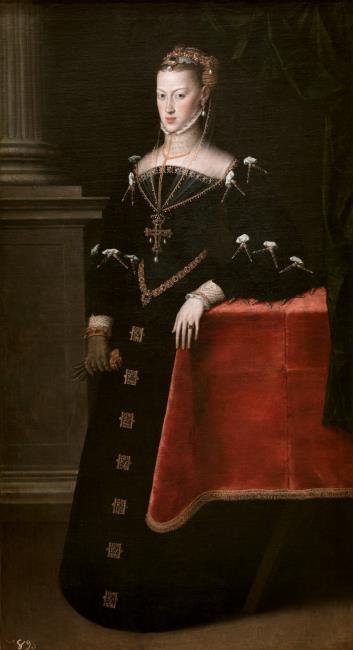
Title: Portyrait of Mary of Habsburg (1528-1603)
Artist: Antonio Moro
Earliest date: 1551
Latest date: 1551
Genre: painting
Iconography: Gloves
Keywords: woman's portrait, ceremonial portrait, princess, head to the left, body facing left, standing (position), full-length portrait, leaning, glove/gloves in hand, veil, pearl, girdle (belt), jewelry, cross, table, column as background, curtain/drapery background